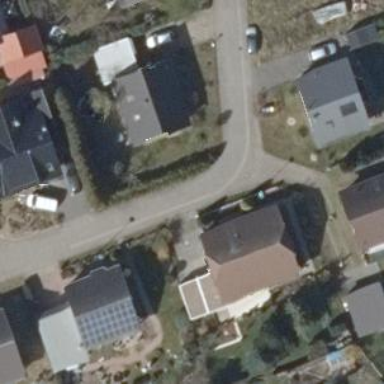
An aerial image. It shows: Smoothly paved residential road.